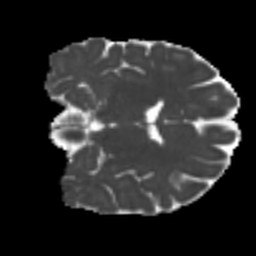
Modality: MD
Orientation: coronal
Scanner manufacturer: siemens
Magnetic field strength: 3 T
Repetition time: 4 s
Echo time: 0.0594 s